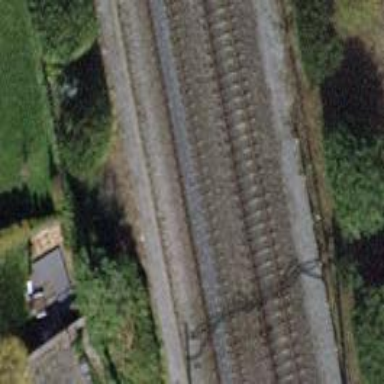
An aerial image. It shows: Railway track with contact lines for electrification.